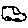
Label: car